Field crop: maize
Growth stage: 2
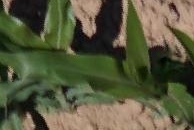
Species: maize